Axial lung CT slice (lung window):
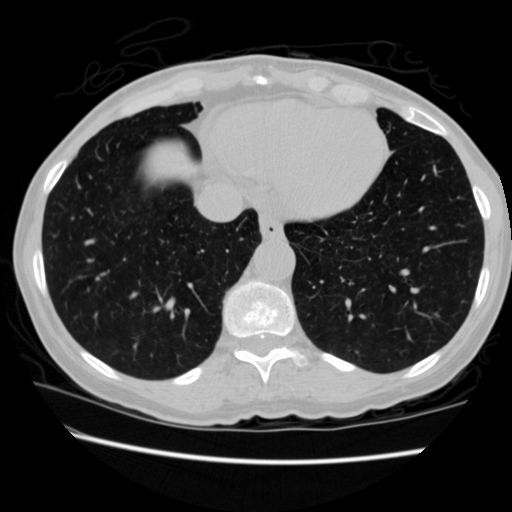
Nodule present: no